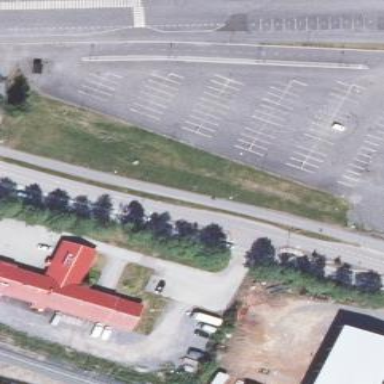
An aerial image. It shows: Commercial parking area.